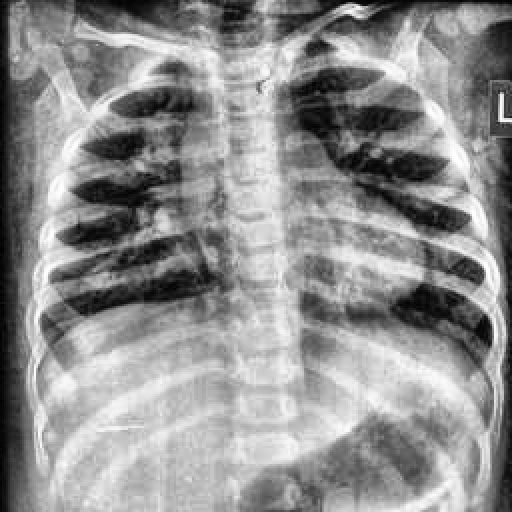
Finding: TUBERCULOSIS